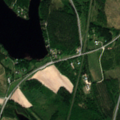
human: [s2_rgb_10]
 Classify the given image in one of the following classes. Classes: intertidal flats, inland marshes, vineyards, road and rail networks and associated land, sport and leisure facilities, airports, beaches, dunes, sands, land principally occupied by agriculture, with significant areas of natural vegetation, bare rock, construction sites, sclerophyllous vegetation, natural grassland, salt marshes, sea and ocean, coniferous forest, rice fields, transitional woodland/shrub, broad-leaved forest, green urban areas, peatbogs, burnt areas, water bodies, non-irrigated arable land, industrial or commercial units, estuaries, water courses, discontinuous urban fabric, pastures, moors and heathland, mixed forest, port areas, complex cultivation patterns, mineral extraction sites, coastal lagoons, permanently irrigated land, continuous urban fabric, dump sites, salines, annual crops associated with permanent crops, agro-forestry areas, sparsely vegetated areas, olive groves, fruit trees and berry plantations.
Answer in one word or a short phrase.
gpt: non-irrigated arable land, land principally occupied by agriculture, with significant areas of natural vegetation, mixed forest, water bodies